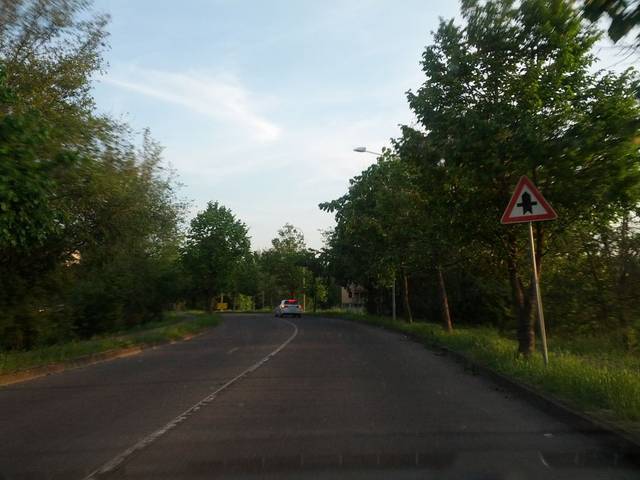
Region: Italy
Coordinates: 44.69, 10.612